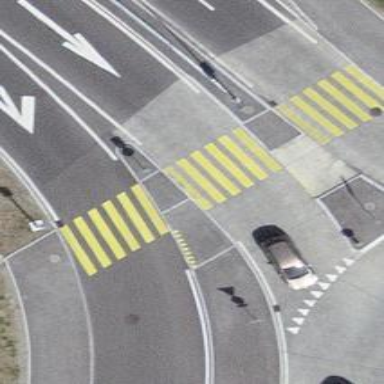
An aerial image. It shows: Footway located on traffic island.